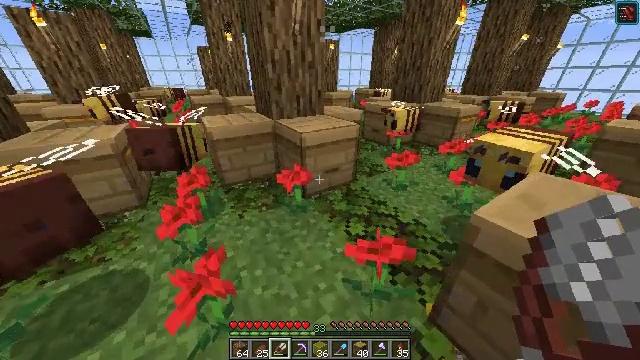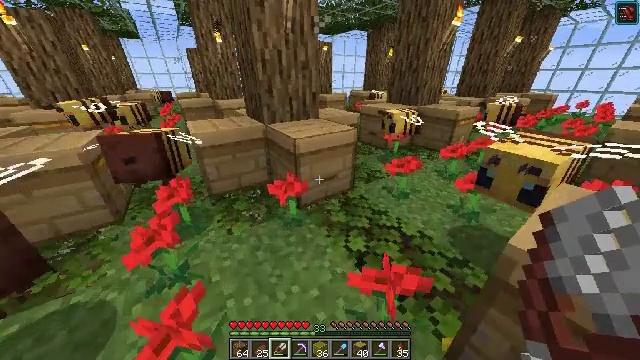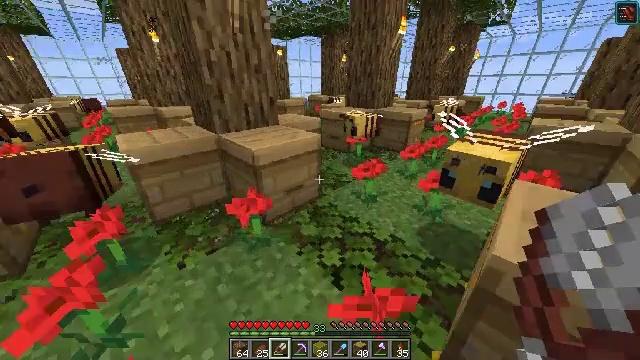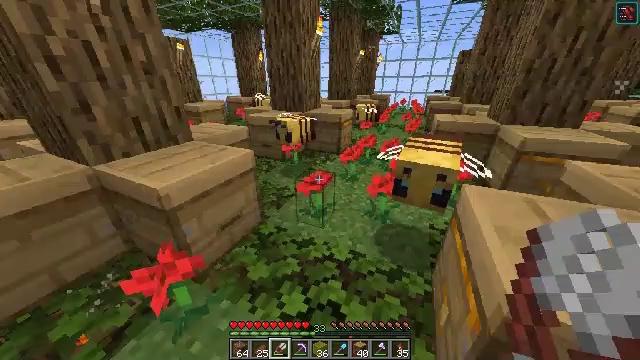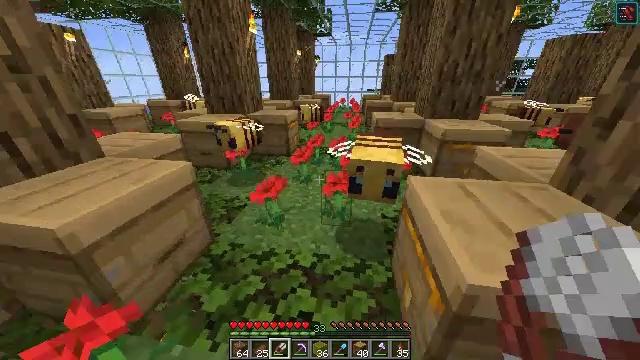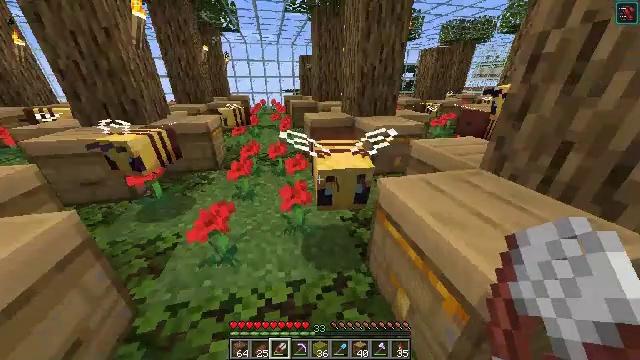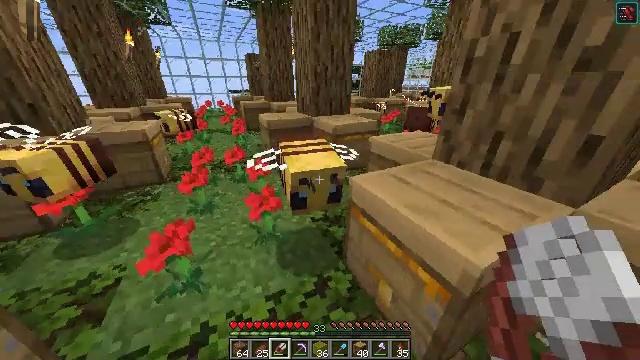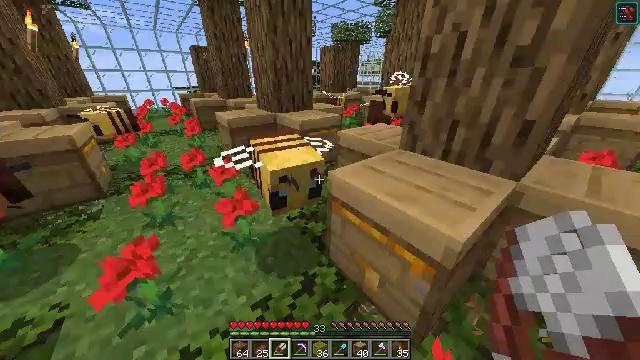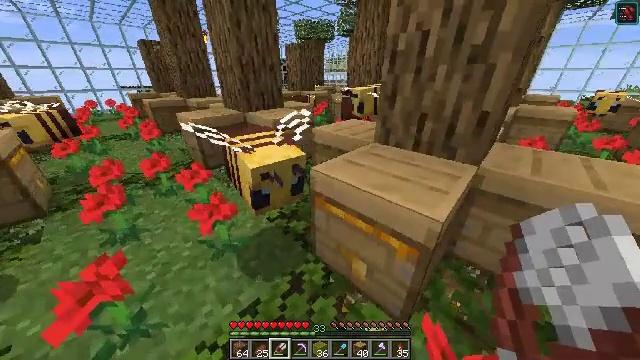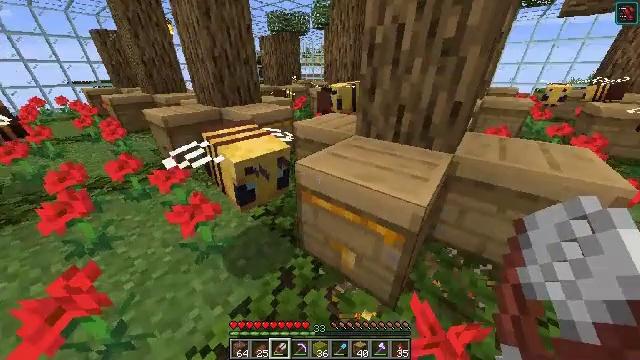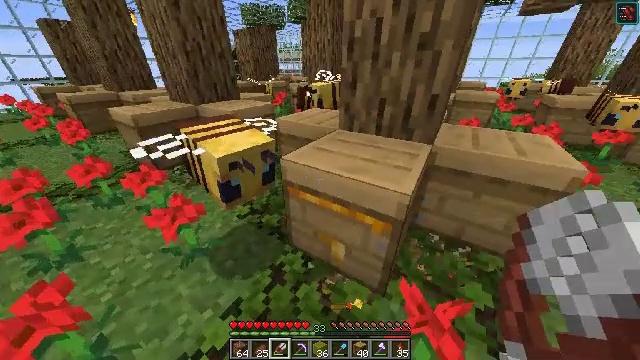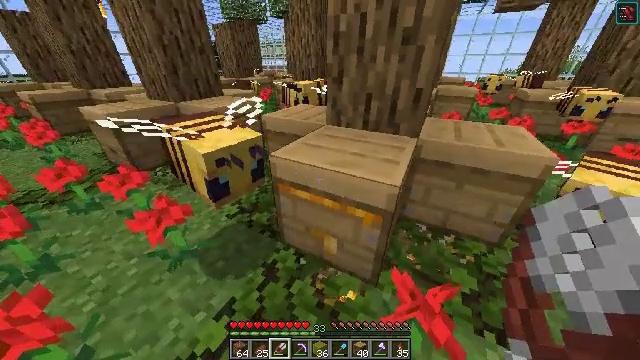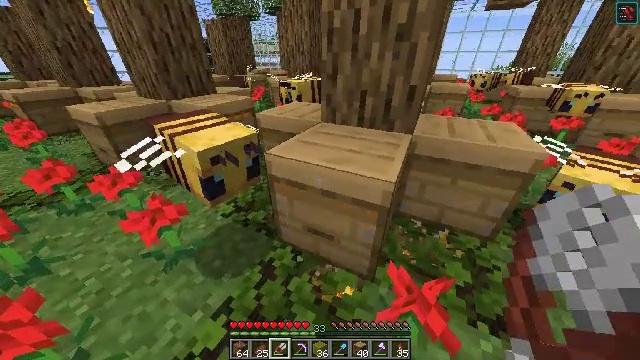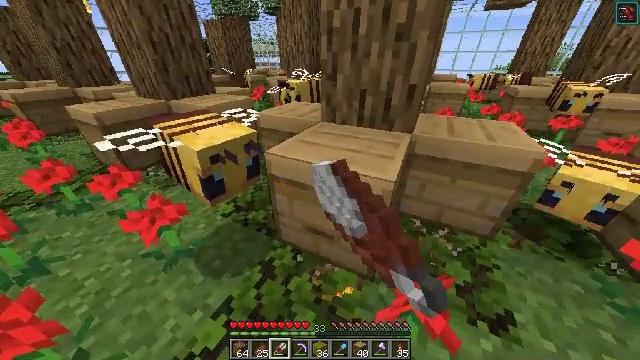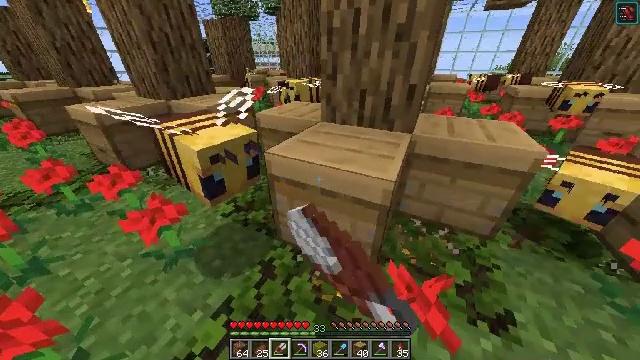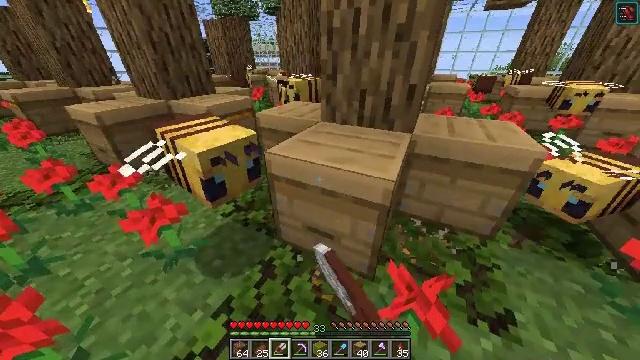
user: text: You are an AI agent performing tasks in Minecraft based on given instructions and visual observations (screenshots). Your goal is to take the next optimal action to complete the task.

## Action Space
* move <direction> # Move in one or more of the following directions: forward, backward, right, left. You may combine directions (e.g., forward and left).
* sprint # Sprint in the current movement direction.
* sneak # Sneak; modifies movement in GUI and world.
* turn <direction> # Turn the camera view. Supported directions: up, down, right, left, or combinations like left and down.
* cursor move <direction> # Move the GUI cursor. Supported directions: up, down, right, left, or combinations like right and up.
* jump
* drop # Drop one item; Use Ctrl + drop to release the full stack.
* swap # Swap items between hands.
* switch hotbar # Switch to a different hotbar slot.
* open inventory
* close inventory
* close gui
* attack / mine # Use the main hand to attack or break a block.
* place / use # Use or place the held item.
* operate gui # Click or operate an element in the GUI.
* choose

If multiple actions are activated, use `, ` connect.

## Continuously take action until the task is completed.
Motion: motion action
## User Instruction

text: Combine honeycombs to craft the honeycomb block.
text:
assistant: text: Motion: move forward, turn right, attack / mine
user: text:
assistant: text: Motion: move forward, turn right and up, attack / mine
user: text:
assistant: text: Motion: move forward and move left, turn right, attack / mine
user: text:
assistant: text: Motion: move forward and move left, turn right, attack / mine
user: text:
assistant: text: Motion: move forward and move left, turn right, attack / mine
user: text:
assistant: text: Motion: turn right, attack / mine
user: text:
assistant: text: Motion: turn right and down, attack / mine
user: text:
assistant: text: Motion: turn right, attack / mine
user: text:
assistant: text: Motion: turn right and down, attack / mine
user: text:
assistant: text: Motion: turn right and down, attack / mine
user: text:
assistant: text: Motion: turn right, attack / mine
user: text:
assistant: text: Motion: turn right, attack / mine and use / place
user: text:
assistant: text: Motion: attack / mine and use / place
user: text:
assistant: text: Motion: attack / mine
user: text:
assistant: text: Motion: attack / mine
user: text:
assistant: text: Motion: attack / mine
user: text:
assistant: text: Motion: turn right, attack / mine
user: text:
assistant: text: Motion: turn right, attack / mine
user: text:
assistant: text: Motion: turn right, attack / mine
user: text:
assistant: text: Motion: attack / mine
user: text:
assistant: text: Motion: attack / mine
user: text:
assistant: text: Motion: attack / mine
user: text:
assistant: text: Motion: attack / mine
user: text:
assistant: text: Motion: move forward, attack / mine
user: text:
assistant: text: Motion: move forward, attack / mine
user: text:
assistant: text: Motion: attack / mine
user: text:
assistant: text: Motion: attack / mine
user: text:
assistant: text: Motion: turn left, attack / mine
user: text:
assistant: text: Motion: turn left, attack / mine
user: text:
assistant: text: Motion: attack / mine